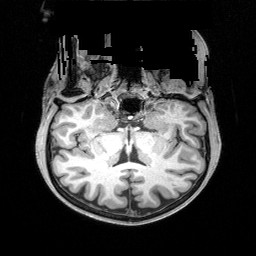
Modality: T1w
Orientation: sagittal
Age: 23
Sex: female
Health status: healthy